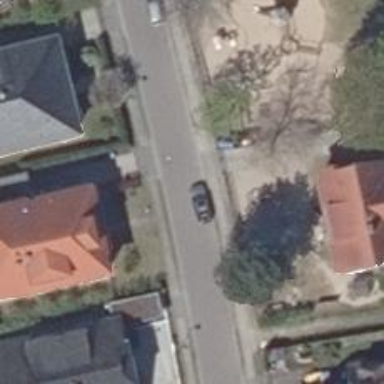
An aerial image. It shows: Residential road made of concrete plates.